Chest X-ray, PA view. Patient: 47 years old, sex M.
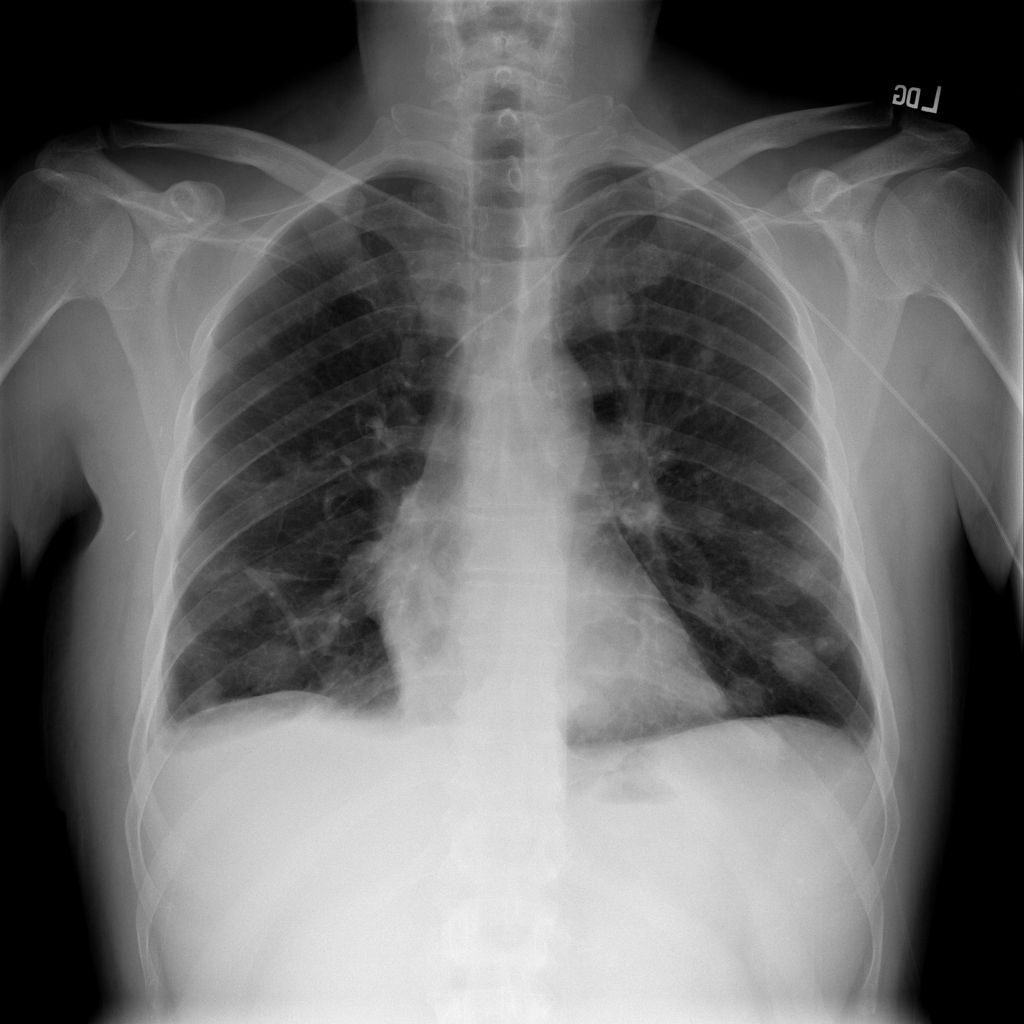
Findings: Effusion, Mass